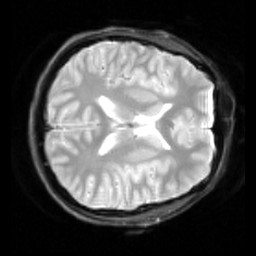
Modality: inplaneT2
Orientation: axial
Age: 20
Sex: male